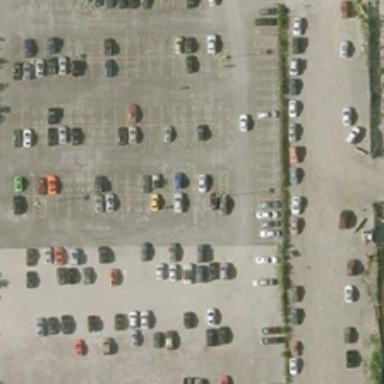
There is a road with two lines of trees and parked cars near the parking lot .